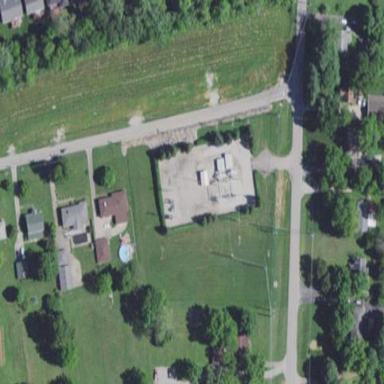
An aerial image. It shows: Outdoor power substation.